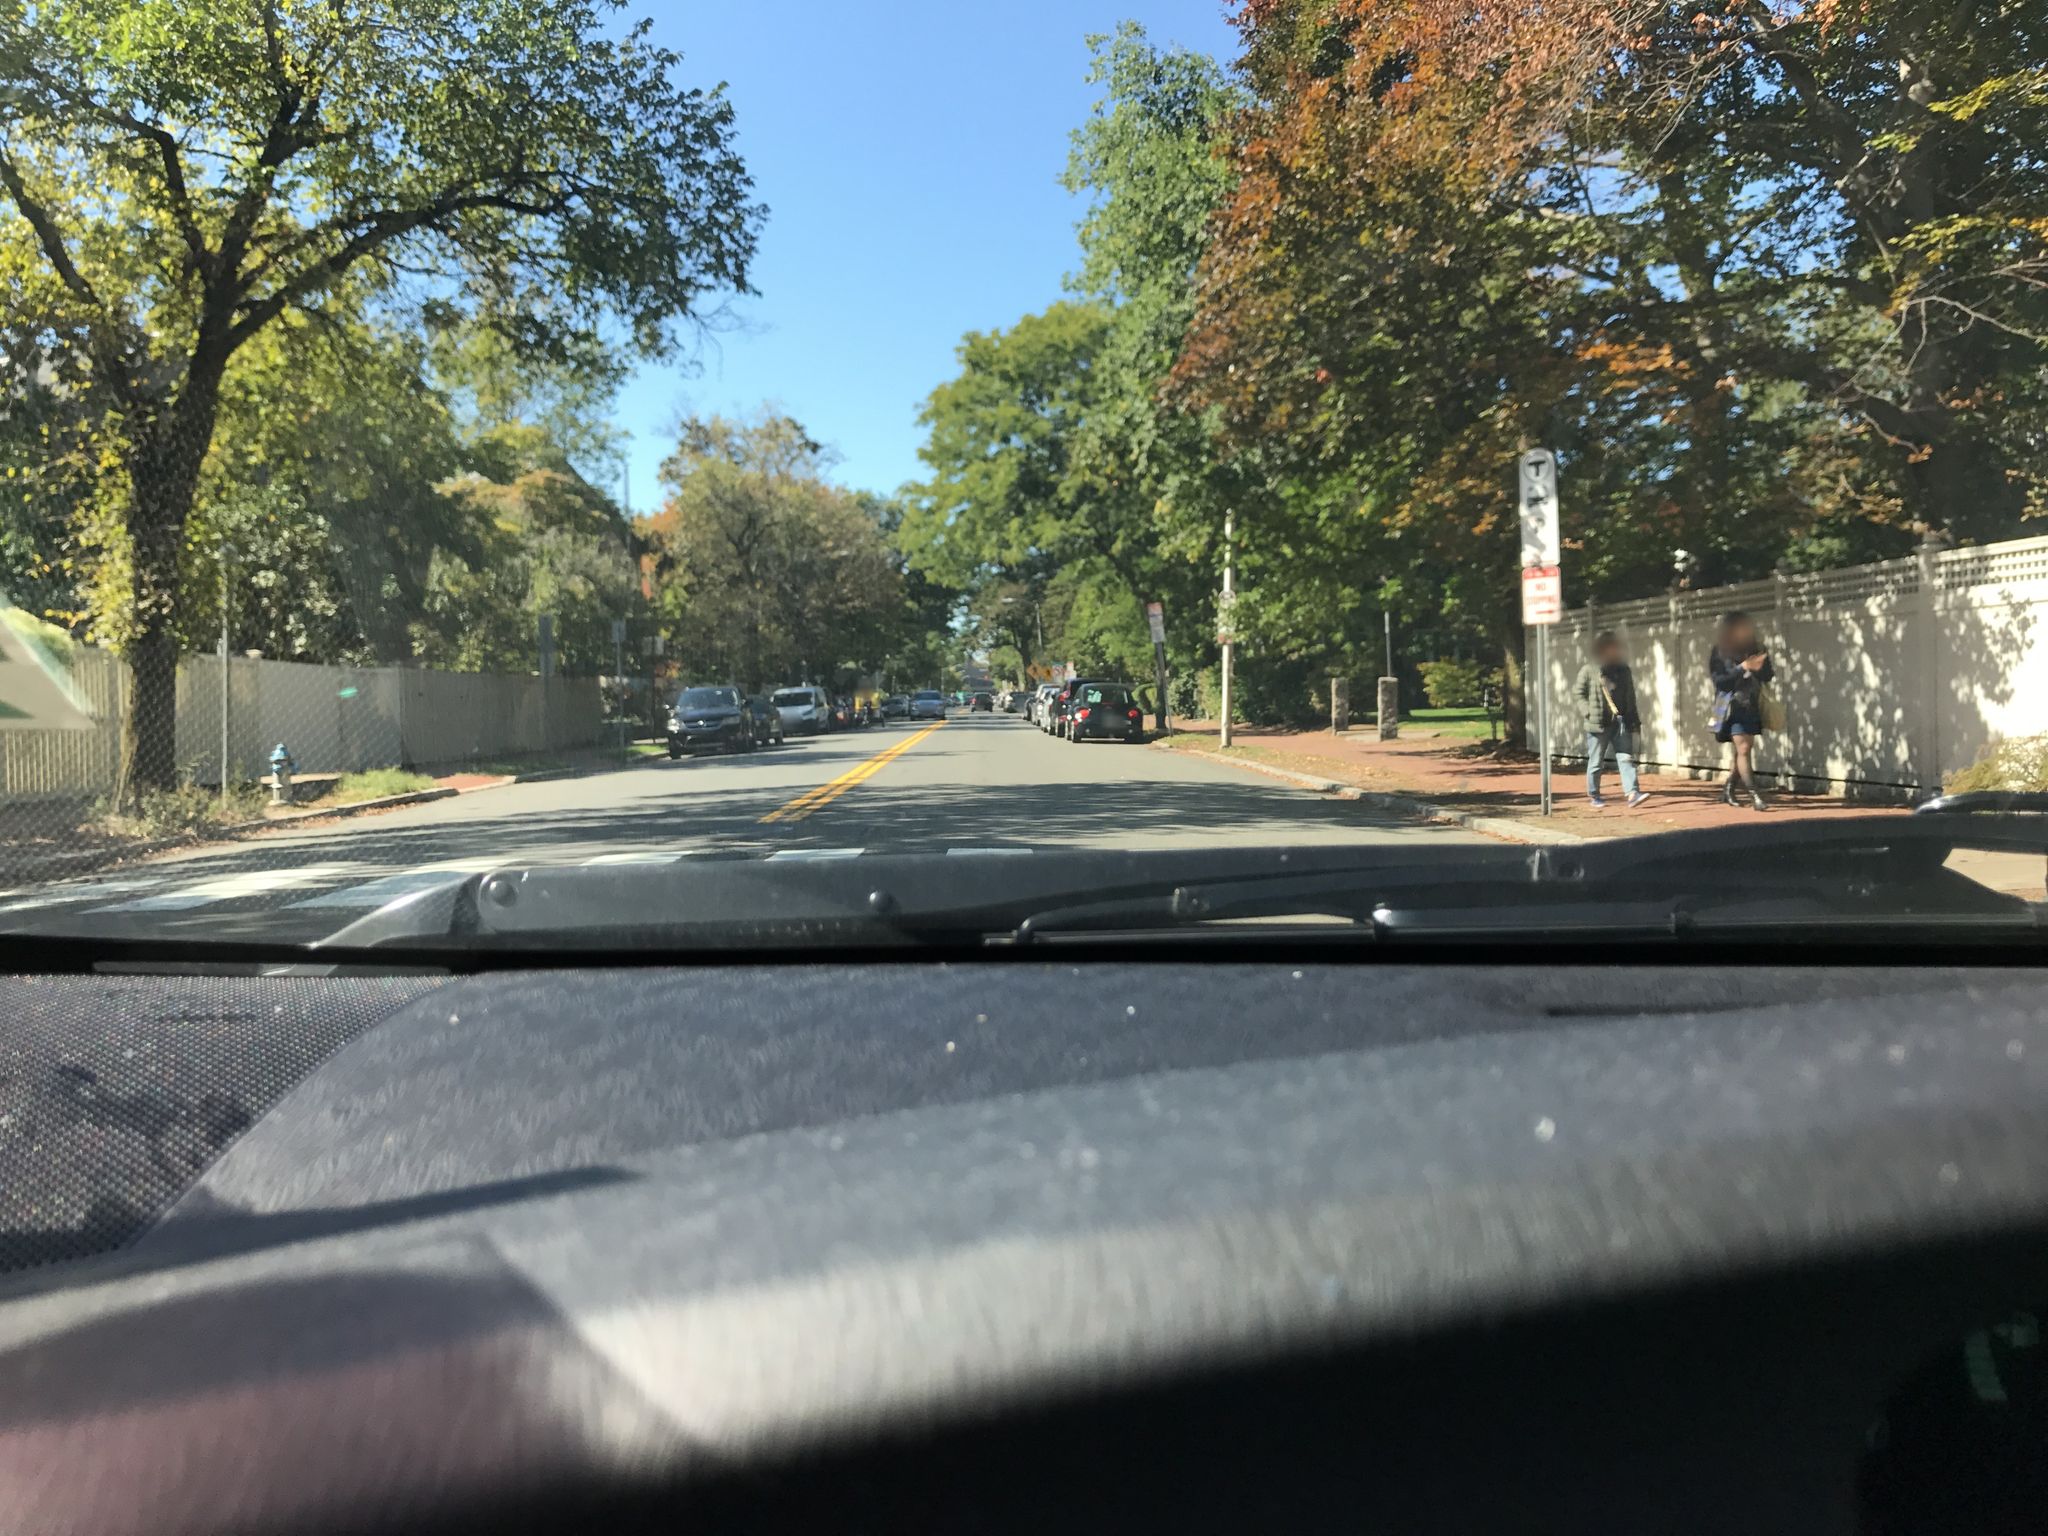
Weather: clear
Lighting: day
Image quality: good
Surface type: driving surface
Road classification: footway
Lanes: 2
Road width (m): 15.9
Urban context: urban centre
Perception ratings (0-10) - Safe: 4.75, Lively: 5.38, Beautiful: 8.91, Boring: 7.47, Depressing: 2.64, Wealthy: 5.02